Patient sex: F
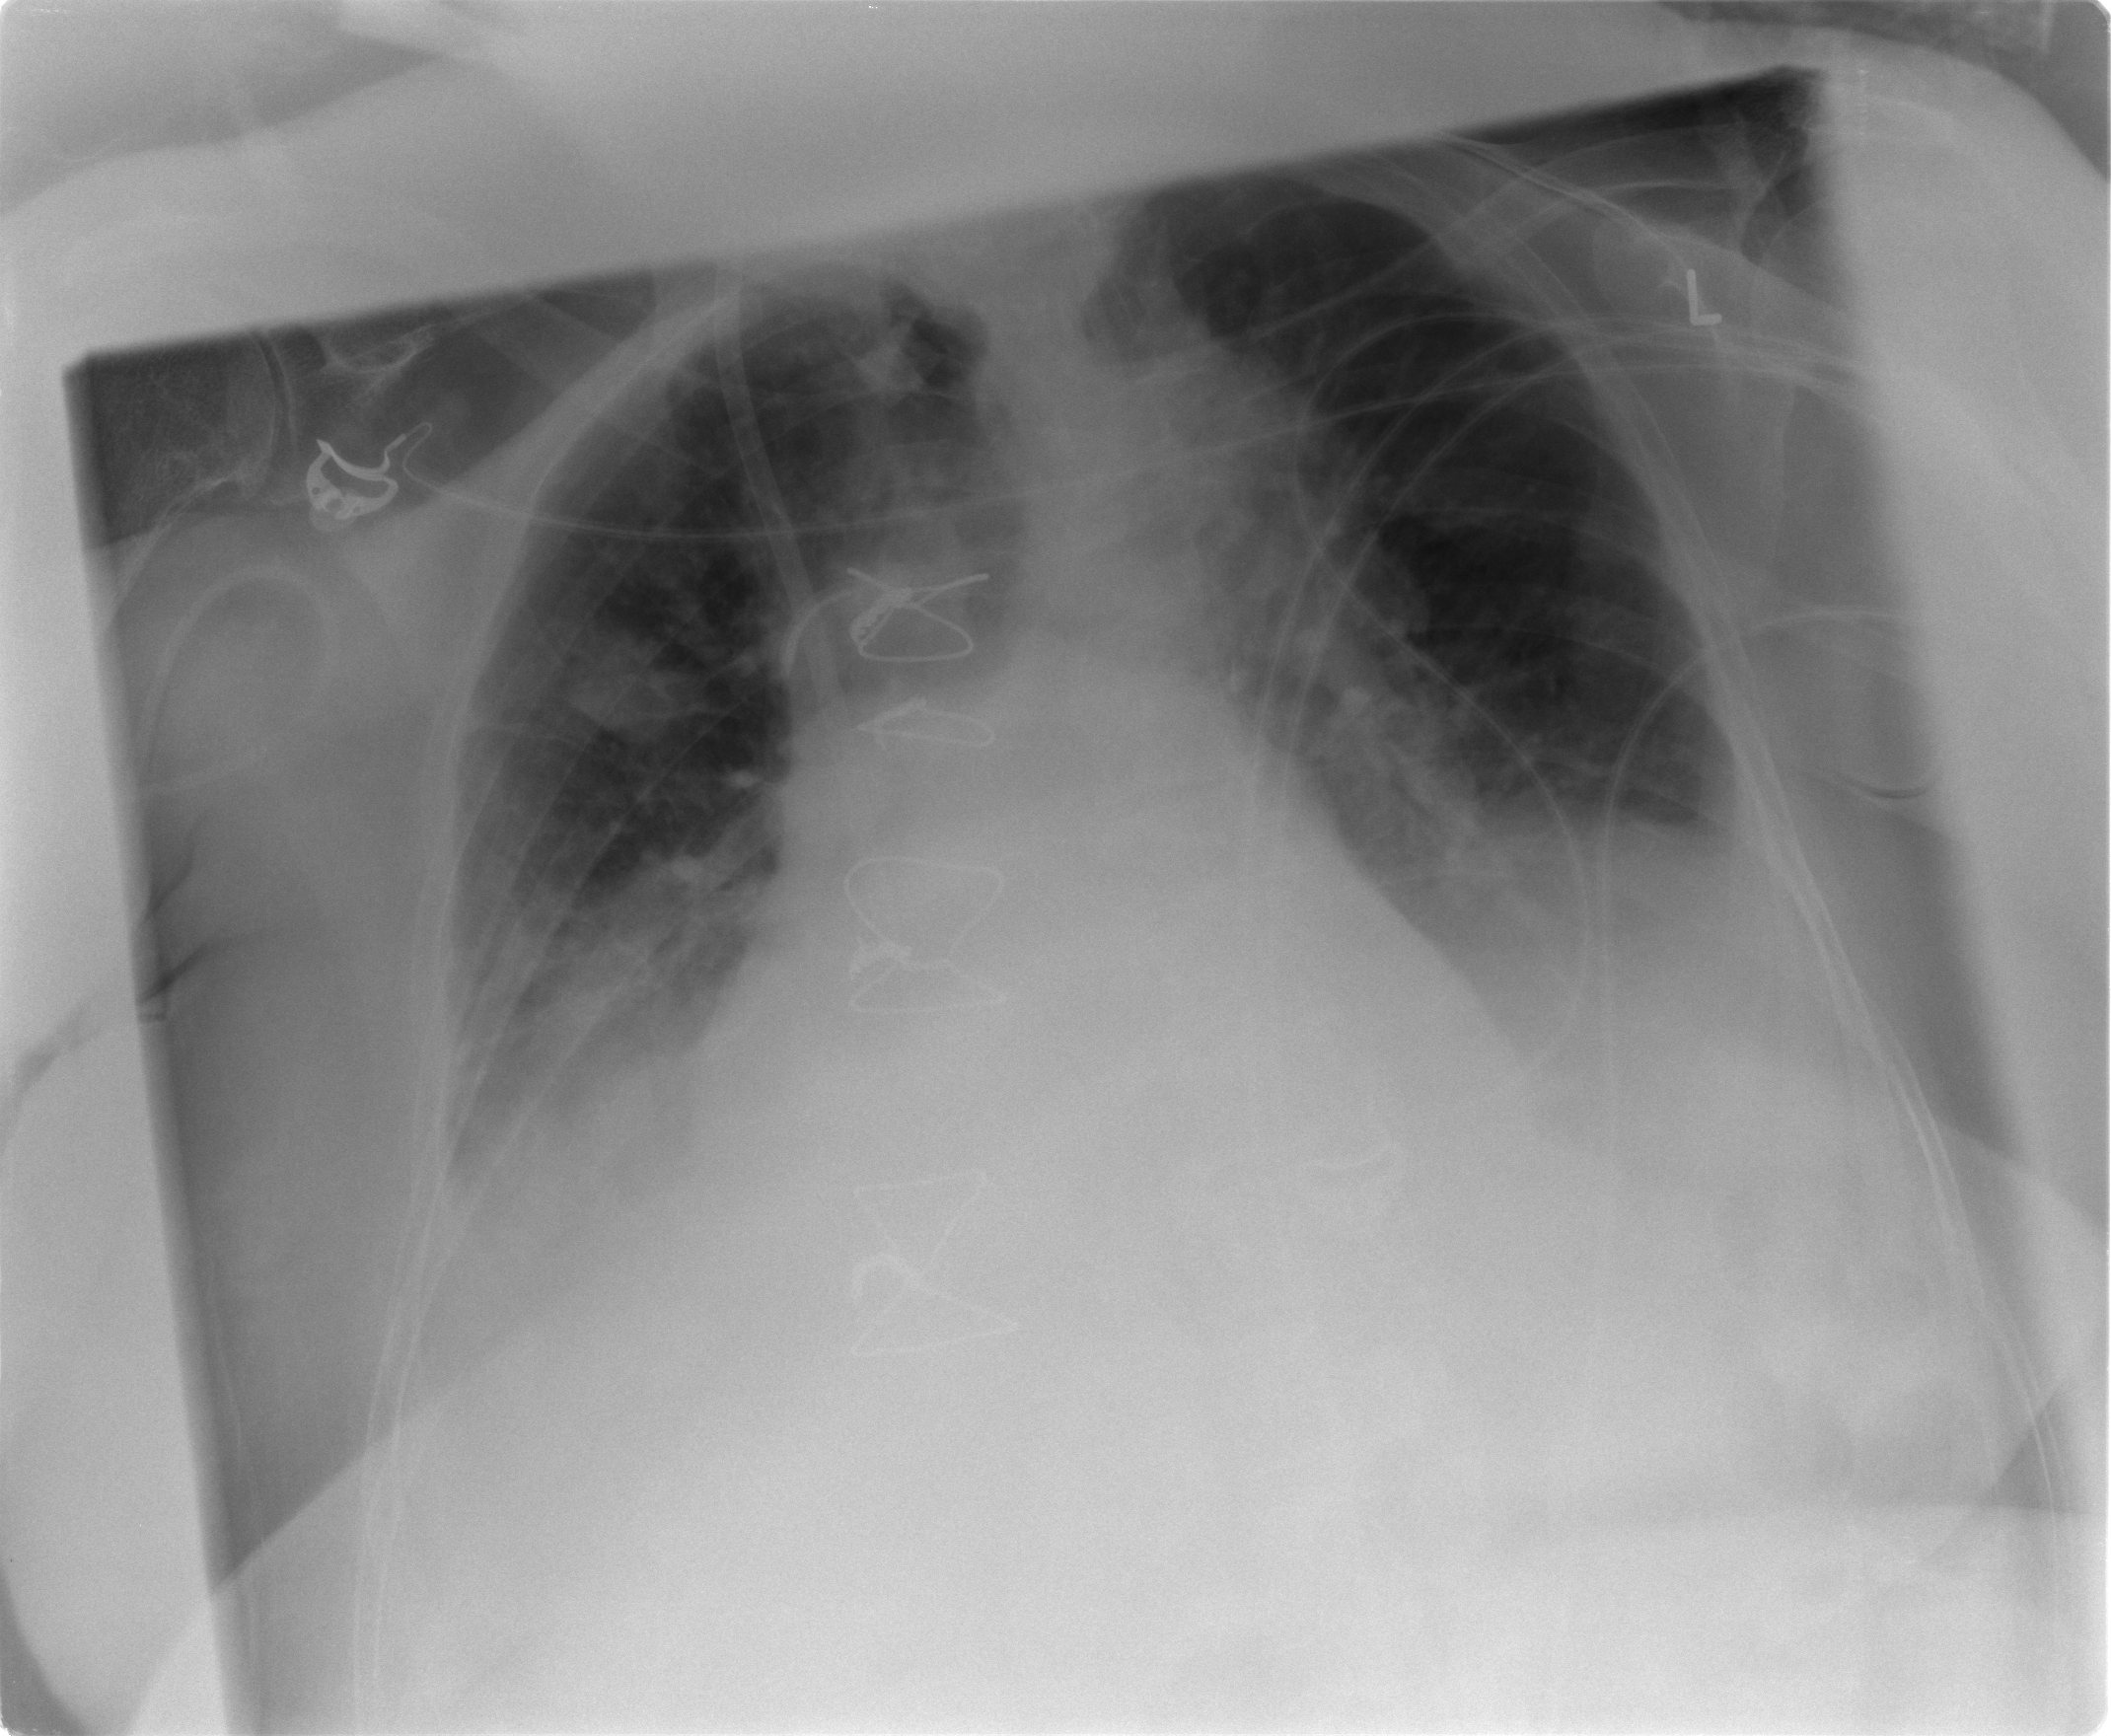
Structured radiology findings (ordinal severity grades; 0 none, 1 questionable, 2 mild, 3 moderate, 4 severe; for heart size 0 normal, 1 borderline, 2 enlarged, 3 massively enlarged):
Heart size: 0
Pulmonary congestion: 2
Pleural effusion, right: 2
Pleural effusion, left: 2
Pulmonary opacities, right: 1
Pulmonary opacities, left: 1
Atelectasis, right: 2
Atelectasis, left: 2